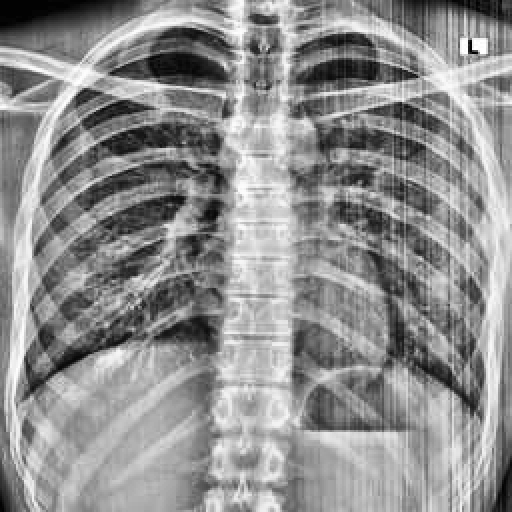
Finding: NORMAL